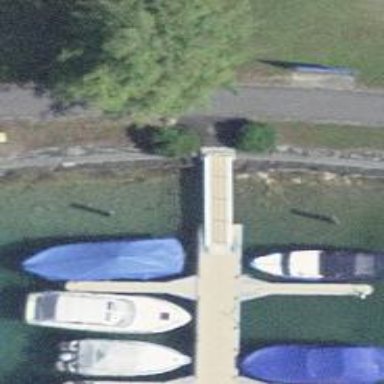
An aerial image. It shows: Footway leading to man-made pier.